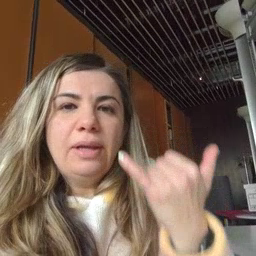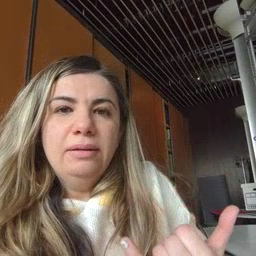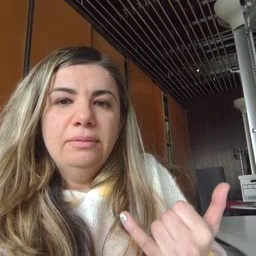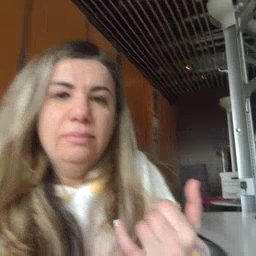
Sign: now